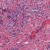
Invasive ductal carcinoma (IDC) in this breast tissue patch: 1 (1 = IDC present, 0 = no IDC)